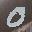
Label: 0